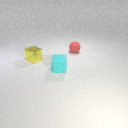
small yellow metal cube behind small cyan rubber cube